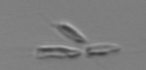
Label: Dinobryon